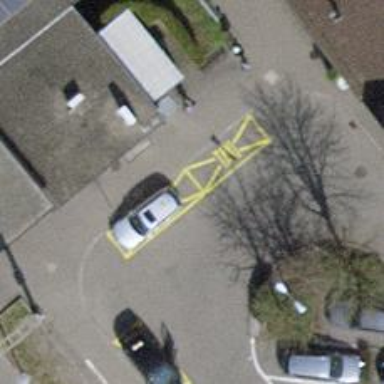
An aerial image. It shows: Taxi stand.